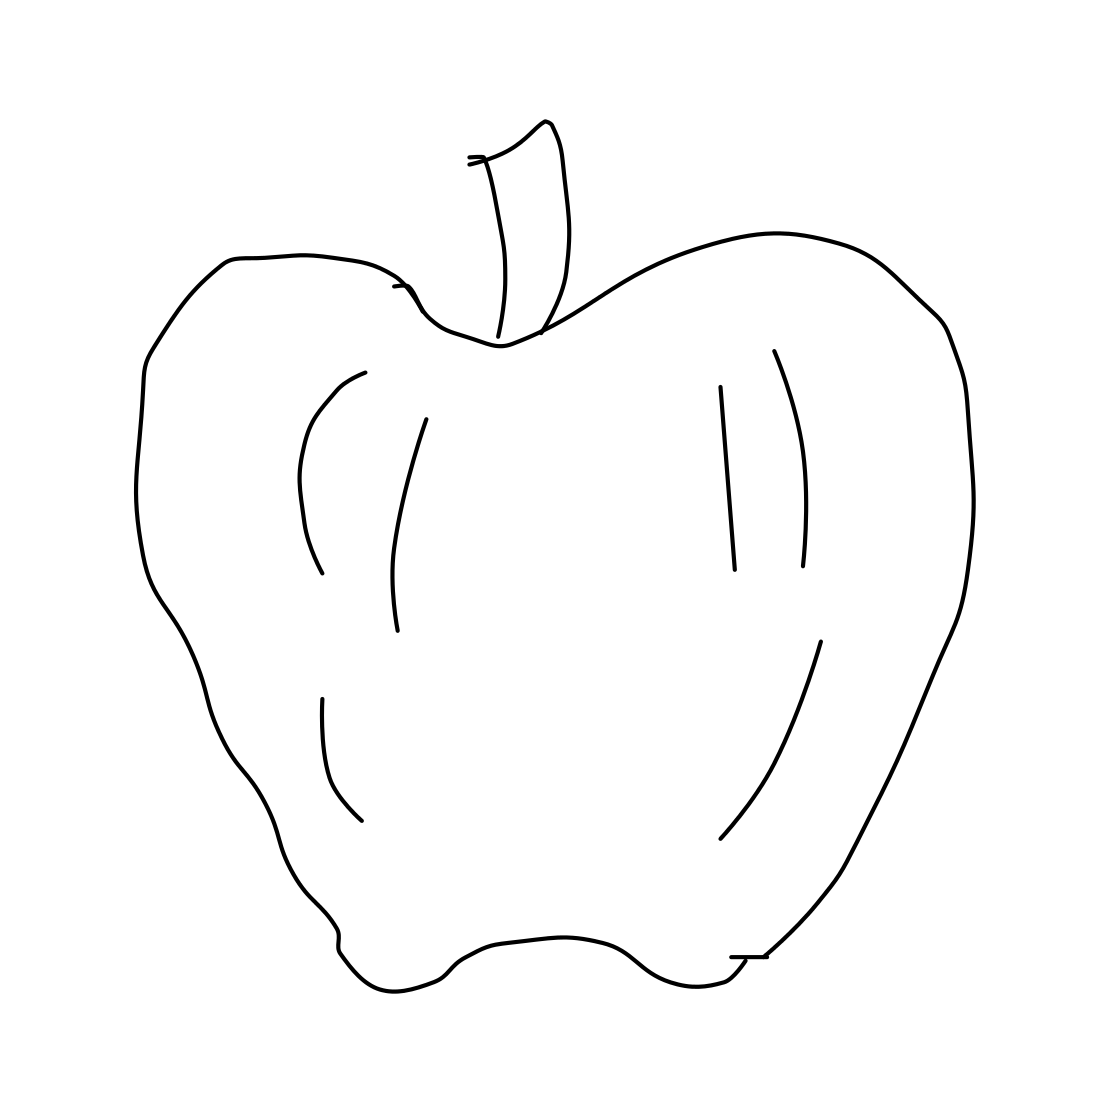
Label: apple